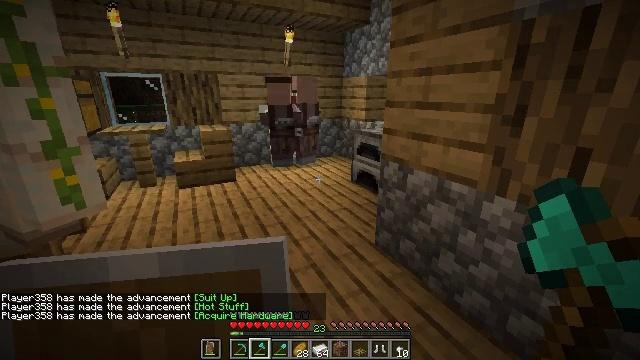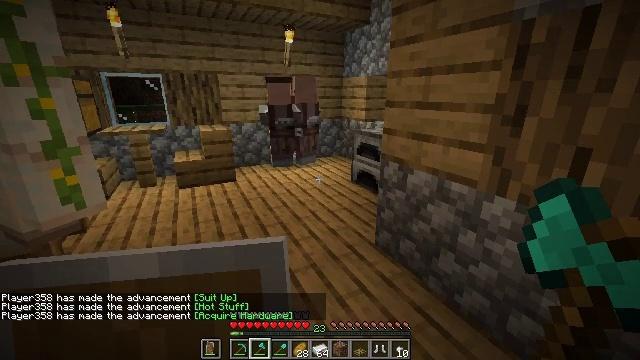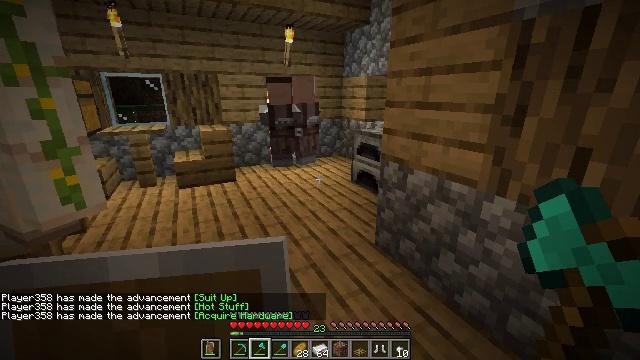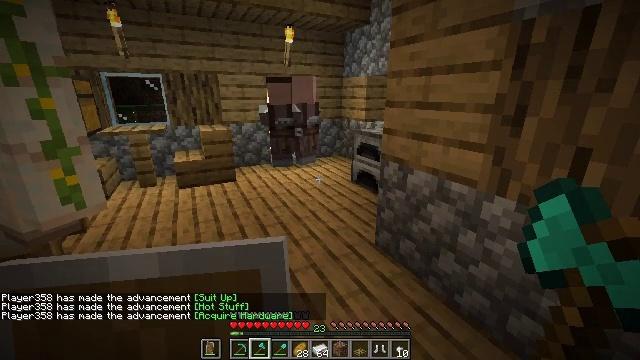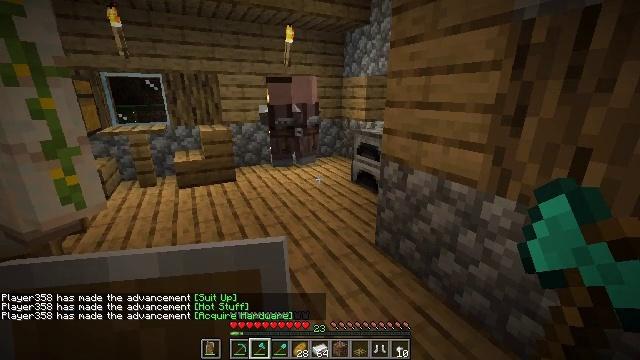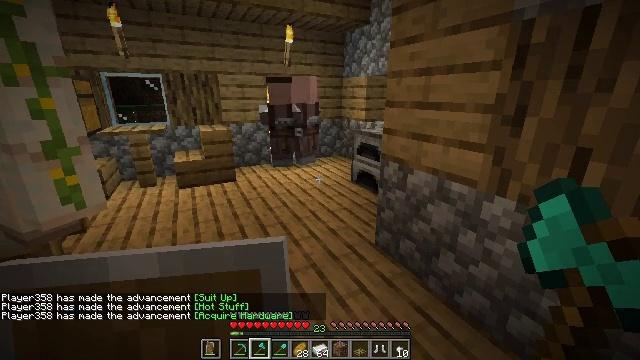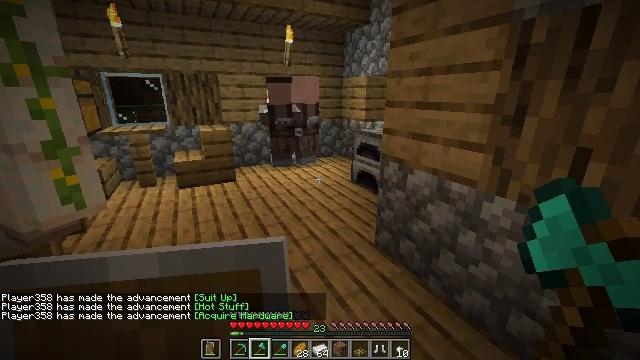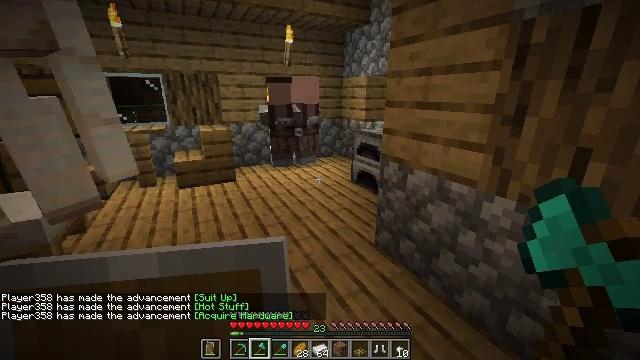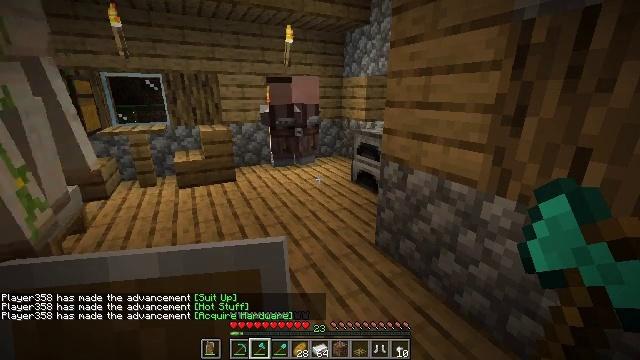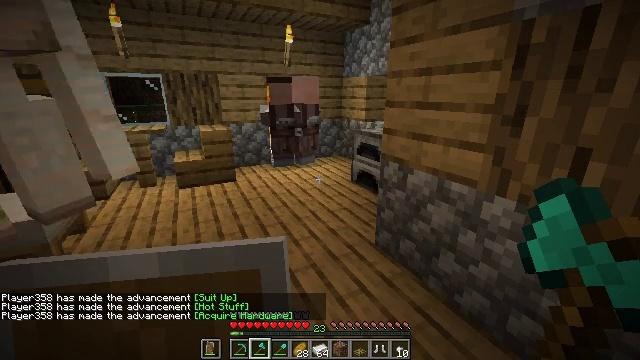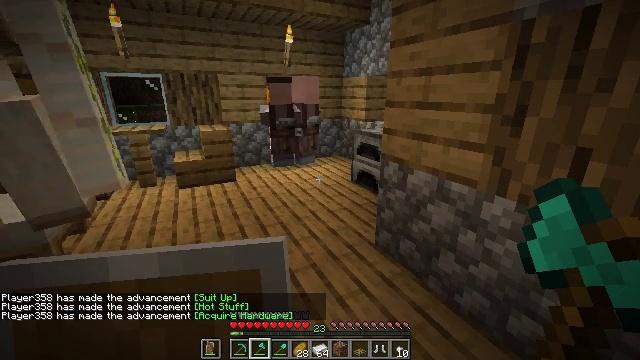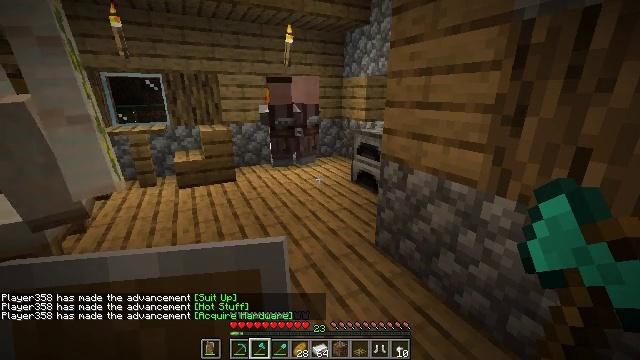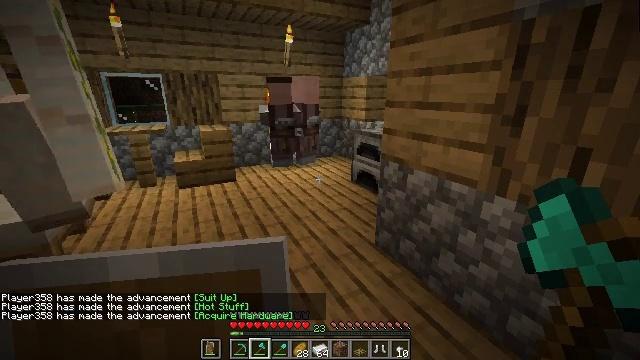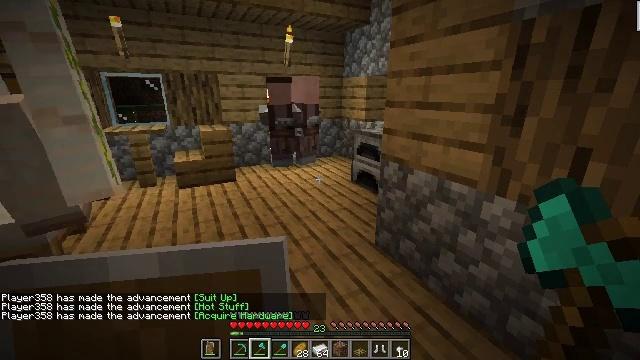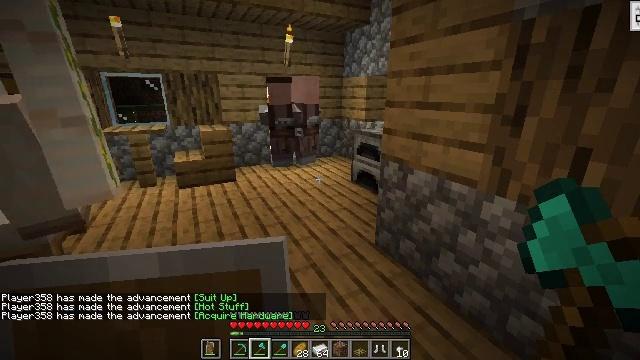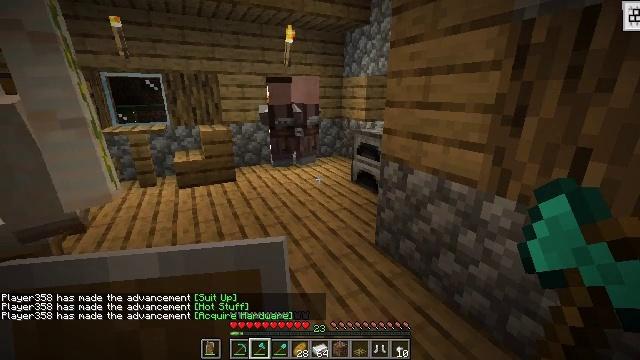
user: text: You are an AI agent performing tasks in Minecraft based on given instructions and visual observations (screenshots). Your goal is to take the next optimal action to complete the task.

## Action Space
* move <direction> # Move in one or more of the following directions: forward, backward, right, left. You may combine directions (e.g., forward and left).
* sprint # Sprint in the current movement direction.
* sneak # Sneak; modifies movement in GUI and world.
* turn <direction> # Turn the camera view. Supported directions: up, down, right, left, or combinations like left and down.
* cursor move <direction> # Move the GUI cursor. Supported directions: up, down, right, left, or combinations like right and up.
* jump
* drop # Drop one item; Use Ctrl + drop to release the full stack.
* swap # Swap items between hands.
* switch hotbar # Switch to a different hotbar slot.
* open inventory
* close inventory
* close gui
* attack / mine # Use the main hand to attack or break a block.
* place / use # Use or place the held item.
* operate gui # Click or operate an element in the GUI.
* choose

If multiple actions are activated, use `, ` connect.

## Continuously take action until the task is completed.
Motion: motion action
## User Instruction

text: craft item air
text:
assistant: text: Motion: no_op
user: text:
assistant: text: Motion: no_op
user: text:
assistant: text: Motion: no_op
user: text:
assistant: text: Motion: no_op
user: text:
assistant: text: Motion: no_op
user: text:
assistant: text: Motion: no_op
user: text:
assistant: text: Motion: no_op
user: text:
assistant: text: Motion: no_op
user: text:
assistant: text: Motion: no_op
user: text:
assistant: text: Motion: no_op
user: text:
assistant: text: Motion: no_op
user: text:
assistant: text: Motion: no_op
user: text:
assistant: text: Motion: no_op
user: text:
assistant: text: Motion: no_op
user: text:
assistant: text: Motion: no_op
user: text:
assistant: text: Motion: no_op
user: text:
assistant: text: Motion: no_op
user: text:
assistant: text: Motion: no_op
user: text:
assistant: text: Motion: no_op
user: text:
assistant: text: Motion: no_op
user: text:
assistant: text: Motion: no_op
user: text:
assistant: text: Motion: no_op
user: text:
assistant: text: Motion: no_op
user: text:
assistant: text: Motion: no_op
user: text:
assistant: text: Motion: no_op
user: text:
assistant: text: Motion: no_op
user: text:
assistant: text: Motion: no_op
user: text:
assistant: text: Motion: no_op
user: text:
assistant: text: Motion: no_op
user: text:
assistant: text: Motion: no_op